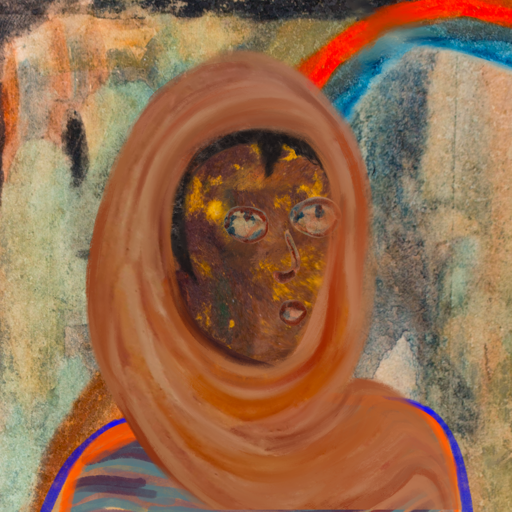
Background: Childish, Head And Neck Side: Comrade, Face Side: Orphan, Bust: Experience, Hair Side: Roy_Bahadur, Head Accessory: Pious_Lady_Scarf, Second Necklace: Blank, Necklace: Blank, Baby: Blank